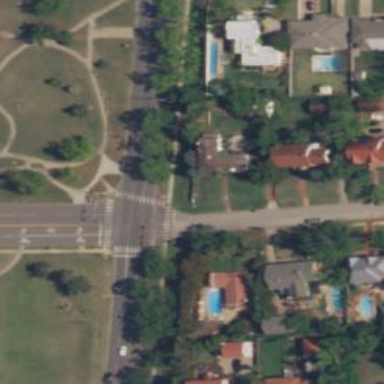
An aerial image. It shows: Pedestrian crossing with zebra markings on footway.